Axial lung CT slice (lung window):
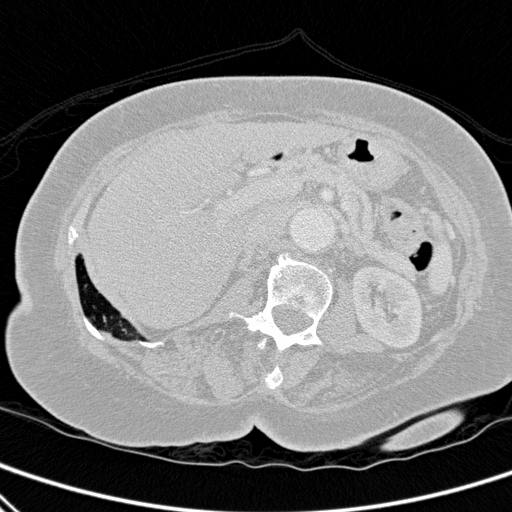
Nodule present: no